Question: I switched back and forth between the Dracula and Default theme. Now my text folder in the source set has a different color. How do I fix that? Tried invalidating the caches, restarting. But I couldn't fix it. Attached is a screenshot.

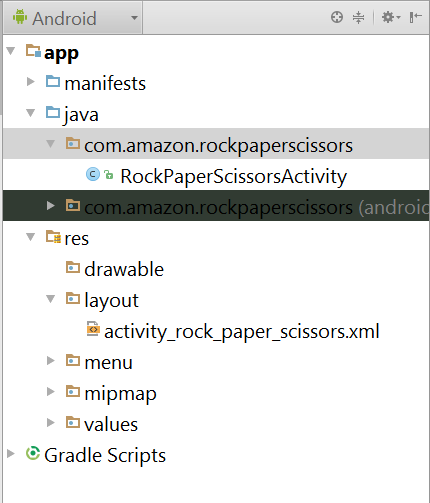
Answer: My guess - this folder is somehow . It's either ignored (vcs), excluded etc. Check your color settings:
'File > Settings > Editor > Color & Fonts > File Status' and look through the styles in your active scheme. One of those probably has a dark background set.